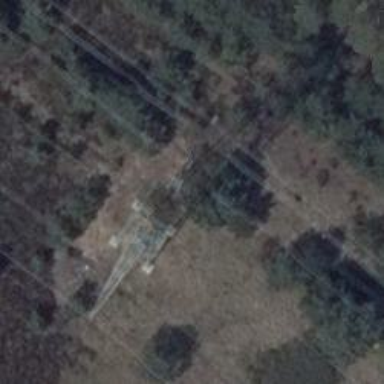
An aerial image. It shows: Power tower.